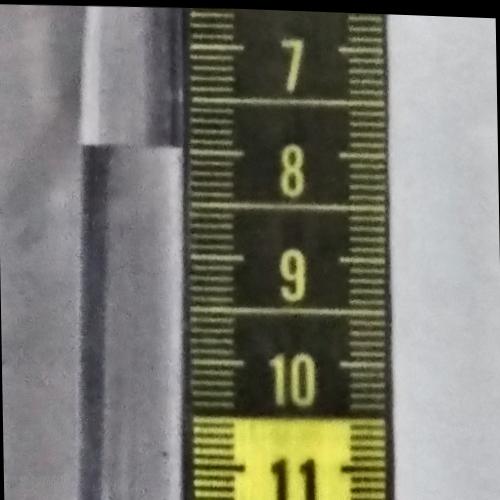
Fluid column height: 8.0 cm